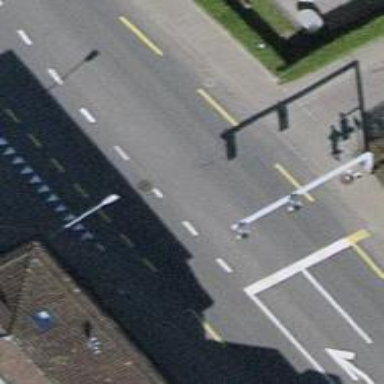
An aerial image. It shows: Secondary road with asphalt surface. It includes cycle lane with trolley wires and separate sidewalks on both sides.